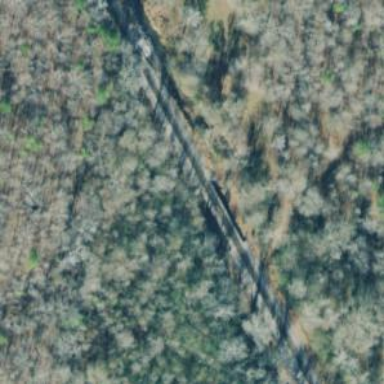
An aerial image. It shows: Bridge over railway line.